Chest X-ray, PA view. Patient: 40 years old, sex F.
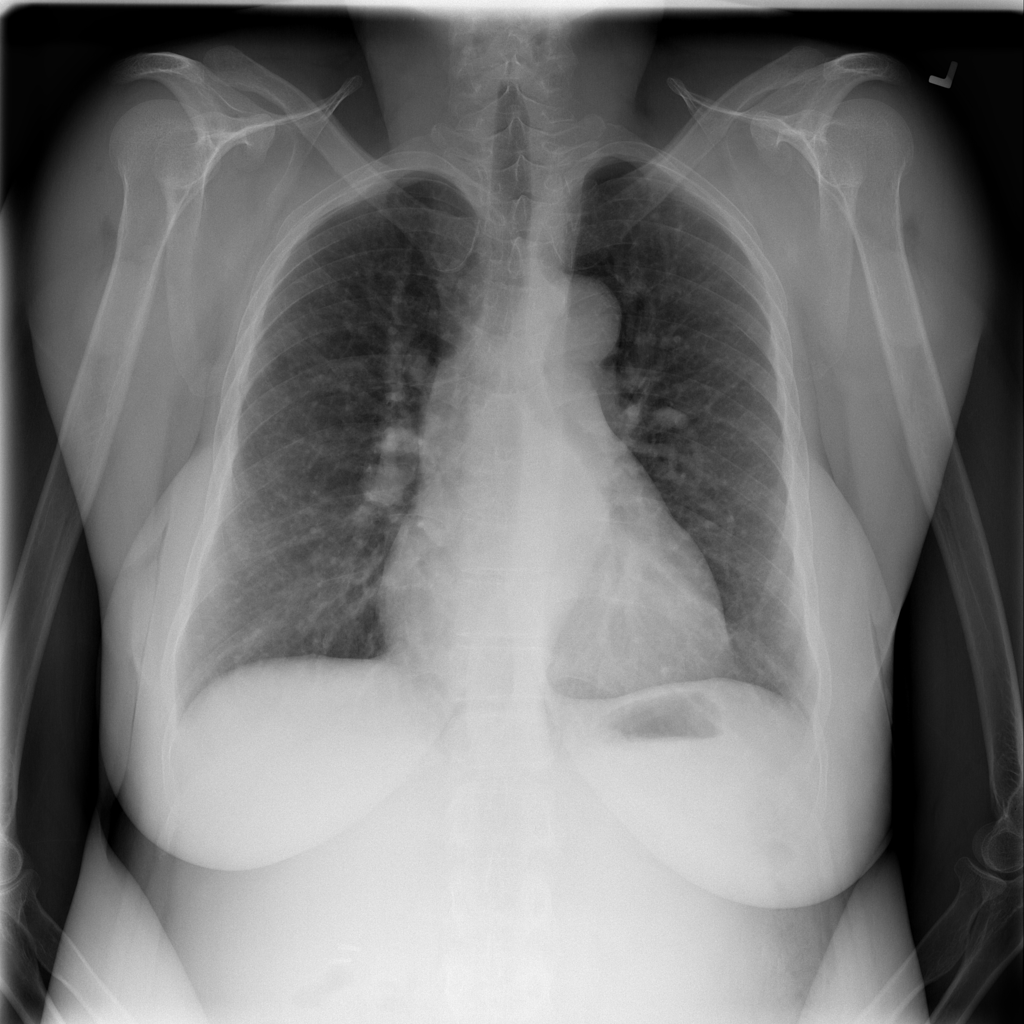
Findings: No Finding